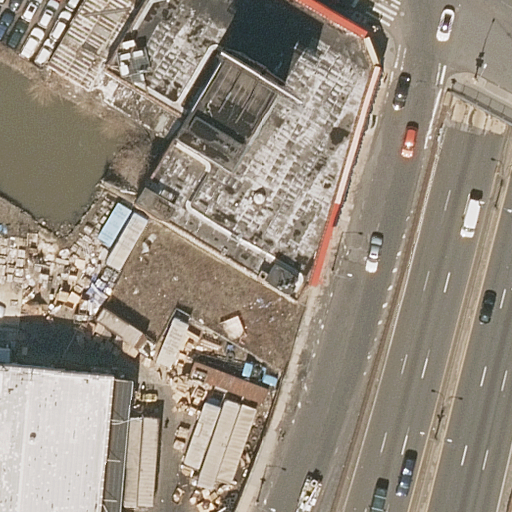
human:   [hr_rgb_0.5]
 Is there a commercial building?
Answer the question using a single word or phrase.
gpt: no

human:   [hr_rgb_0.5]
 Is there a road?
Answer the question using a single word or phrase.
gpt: yes

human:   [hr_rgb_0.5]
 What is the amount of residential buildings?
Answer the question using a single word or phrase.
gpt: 2

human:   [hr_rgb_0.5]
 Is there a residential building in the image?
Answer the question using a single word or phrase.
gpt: yes

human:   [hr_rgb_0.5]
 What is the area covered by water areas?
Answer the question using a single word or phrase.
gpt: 0m2

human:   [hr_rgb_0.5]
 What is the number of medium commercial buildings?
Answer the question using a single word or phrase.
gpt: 0

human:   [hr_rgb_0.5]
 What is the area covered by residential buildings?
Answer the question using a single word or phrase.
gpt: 3413m2

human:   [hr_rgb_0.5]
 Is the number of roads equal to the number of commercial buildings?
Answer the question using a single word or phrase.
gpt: no

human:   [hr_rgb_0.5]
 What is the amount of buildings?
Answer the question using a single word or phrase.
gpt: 2

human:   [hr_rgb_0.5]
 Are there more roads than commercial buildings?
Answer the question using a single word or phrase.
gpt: yes

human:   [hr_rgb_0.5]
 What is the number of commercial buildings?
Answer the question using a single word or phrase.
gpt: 0

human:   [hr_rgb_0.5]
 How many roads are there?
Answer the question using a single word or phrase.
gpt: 6

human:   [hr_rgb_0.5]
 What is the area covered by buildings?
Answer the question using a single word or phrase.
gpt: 3413m2

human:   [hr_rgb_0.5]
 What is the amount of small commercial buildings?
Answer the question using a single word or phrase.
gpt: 0

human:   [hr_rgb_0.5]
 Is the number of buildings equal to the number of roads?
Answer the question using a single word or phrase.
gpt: no

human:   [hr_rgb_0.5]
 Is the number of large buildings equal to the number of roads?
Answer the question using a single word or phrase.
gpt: no

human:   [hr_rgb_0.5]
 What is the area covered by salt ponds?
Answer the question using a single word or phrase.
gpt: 0m2

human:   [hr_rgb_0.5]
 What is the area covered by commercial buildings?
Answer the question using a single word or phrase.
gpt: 0m2

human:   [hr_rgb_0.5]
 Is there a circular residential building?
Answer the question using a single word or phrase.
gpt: no

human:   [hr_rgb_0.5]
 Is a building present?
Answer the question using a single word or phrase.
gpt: yes

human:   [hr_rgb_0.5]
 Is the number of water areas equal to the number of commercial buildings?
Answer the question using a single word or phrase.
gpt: yes

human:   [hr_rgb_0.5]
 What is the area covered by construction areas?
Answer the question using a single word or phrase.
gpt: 0m2

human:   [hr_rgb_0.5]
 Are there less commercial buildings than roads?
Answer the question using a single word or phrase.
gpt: yes

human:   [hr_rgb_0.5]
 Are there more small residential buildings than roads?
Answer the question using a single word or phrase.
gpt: no

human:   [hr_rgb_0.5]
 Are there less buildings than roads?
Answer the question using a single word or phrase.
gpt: yes

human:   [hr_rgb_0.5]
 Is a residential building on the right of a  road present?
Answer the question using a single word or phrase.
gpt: no

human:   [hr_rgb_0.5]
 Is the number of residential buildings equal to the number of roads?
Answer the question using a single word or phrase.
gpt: no

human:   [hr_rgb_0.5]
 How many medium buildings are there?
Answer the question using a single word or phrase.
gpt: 0

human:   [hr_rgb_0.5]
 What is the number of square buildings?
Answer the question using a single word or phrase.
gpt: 0

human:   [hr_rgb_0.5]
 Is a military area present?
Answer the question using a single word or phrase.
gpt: no

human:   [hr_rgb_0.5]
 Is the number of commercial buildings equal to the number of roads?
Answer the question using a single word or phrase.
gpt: no

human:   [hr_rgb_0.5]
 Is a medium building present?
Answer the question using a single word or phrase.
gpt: no

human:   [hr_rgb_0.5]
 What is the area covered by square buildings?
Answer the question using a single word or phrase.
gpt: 0m2

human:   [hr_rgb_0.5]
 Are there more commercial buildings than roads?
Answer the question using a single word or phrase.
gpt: no

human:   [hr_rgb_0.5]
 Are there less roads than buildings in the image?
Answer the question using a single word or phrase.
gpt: no

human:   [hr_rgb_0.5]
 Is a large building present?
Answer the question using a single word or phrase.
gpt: yes

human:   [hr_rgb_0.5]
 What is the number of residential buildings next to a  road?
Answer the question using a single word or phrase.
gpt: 2

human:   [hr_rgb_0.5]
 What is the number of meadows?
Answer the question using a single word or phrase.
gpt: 0

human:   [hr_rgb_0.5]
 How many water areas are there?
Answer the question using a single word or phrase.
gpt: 0

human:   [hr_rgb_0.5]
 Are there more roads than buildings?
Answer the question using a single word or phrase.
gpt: yes

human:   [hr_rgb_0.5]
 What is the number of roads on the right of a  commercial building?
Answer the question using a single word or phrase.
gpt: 0

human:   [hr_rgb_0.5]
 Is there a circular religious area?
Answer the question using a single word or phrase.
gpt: no

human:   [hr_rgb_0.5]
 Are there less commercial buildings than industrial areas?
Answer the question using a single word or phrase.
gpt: no

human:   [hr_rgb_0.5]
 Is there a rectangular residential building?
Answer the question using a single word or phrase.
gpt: no

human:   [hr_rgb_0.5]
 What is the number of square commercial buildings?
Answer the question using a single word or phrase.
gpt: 0

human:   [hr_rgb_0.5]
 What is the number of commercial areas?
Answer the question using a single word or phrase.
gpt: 0

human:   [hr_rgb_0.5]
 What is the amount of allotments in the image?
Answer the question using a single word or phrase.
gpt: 0

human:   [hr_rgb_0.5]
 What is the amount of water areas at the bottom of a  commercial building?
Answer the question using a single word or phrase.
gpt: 0

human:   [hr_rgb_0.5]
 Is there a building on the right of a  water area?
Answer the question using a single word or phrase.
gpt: no

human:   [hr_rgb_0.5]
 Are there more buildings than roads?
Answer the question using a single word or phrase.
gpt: no

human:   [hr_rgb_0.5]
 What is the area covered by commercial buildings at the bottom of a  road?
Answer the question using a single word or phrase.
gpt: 0m2

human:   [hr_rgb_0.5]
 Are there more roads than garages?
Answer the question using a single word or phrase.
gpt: yes

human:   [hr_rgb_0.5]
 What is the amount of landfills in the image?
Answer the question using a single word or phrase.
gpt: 0

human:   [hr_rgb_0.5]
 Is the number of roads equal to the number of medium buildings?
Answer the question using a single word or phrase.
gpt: no

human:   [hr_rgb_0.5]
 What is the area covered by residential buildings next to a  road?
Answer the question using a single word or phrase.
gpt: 3413m2

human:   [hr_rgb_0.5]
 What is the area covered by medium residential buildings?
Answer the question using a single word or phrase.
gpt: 0m2

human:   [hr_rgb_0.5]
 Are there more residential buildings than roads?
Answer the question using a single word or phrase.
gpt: no

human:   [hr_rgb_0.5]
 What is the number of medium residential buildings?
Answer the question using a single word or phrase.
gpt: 0

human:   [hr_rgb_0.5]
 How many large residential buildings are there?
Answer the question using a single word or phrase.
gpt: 2

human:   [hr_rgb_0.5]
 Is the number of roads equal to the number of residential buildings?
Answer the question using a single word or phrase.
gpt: no

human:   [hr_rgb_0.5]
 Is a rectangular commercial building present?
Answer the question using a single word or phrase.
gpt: no

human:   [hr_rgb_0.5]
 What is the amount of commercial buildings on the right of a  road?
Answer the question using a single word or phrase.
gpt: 0

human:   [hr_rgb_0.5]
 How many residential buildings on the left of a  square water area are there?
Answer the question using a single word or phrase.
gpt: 0

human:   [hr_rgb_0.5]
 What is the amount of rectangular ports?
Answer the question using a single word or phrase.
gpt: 0